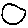
Label: circle